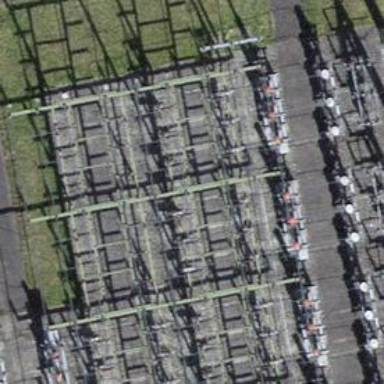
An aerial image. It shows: Power line with three cables in bay configuration.